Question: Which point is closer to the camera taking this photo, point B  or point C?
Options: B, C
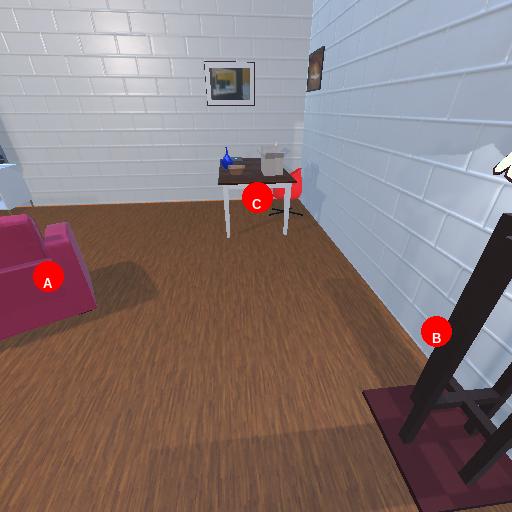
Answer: B